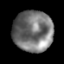
Tissue: lung
Cell type: Epithelial cells
Senescence score: 0.2319
Nuclear area (px): 1594
Mean DAPI intensity: 117.06